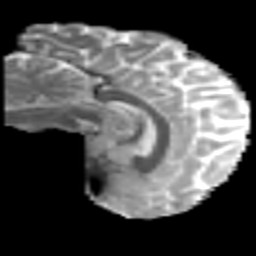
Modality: MD
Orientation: sagittal
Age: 39
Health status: ill
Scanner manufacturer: philips
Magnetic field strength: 3 T
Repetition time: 9 s
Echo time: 0.127 s